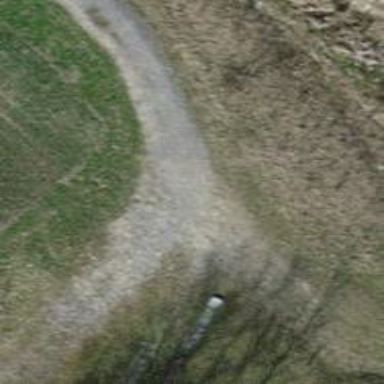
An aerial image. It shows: Track with fine gravel surface. The track type is grade 1.